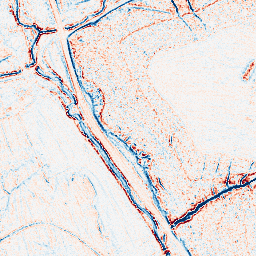
Category: edge_preserving
Decomposition family: anisotropic_diffusion
Decomposition parameters: iterations: 5
kappa: 100
gamma: 0.1
Upsampling method: cubic_mitchell
Upsampling parameters: scale: 2
Upsampling scale: 2